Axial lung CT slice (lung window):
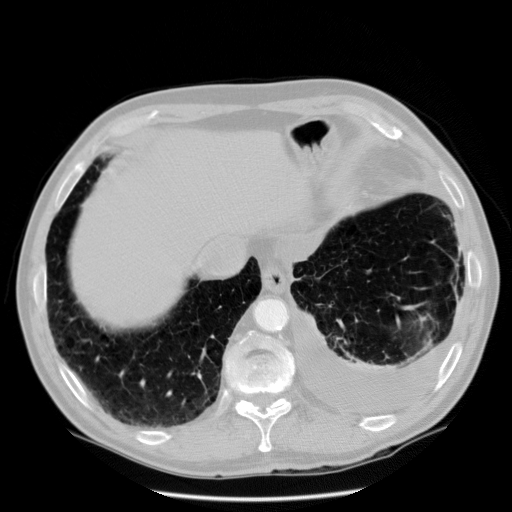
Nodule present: no